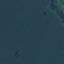
Label: SeaLake